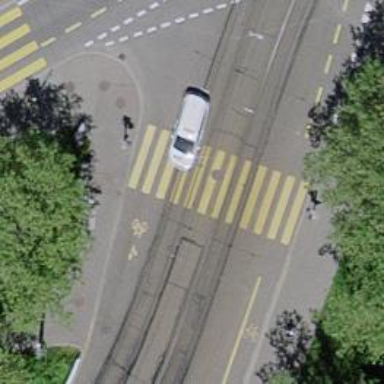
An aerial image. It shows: Kerb barrier.